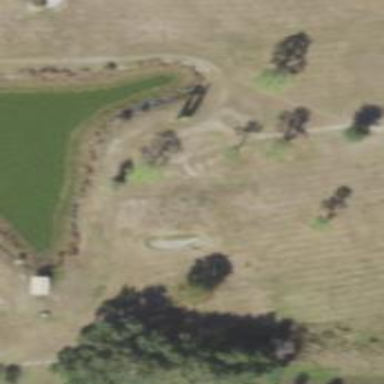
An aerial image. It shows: Golf cartpath that is also road path.